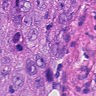
Metastatic tissue present: yes